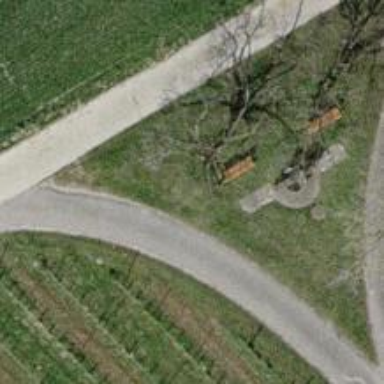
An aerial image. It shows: Bench for seating.